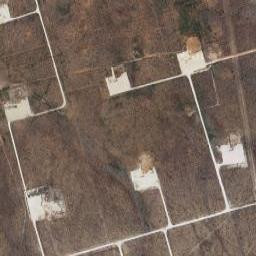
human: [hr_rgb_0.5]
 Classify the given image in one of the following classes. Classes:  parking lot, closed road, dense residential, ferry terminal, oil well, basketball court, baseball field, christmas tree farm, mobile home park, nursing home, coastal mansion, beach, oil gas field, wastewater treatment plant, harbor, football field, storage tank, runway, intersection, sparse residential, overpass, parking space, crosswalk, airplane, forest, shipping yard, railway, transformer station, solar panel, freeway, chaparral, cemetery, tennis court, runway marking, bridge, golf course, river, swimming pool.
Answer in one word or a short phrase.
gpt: oil gas field